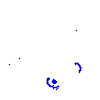
Particle: kaon